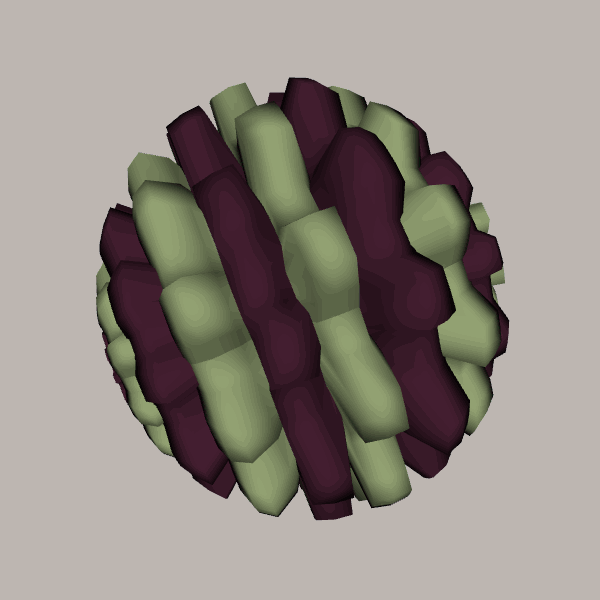
Background: light